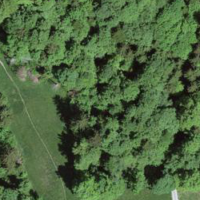
EUNIS habitat code: 43
Species observed at this site:
Euphorbia cyparissias
Cirsium arvense